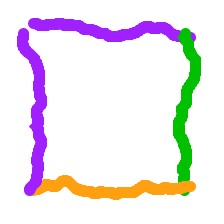
Shape: square